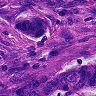
Metastatic tissue present: yes